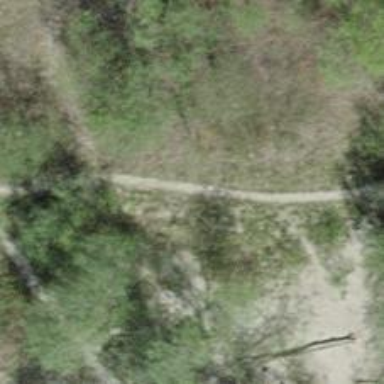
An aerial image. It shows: Path with earth surface.